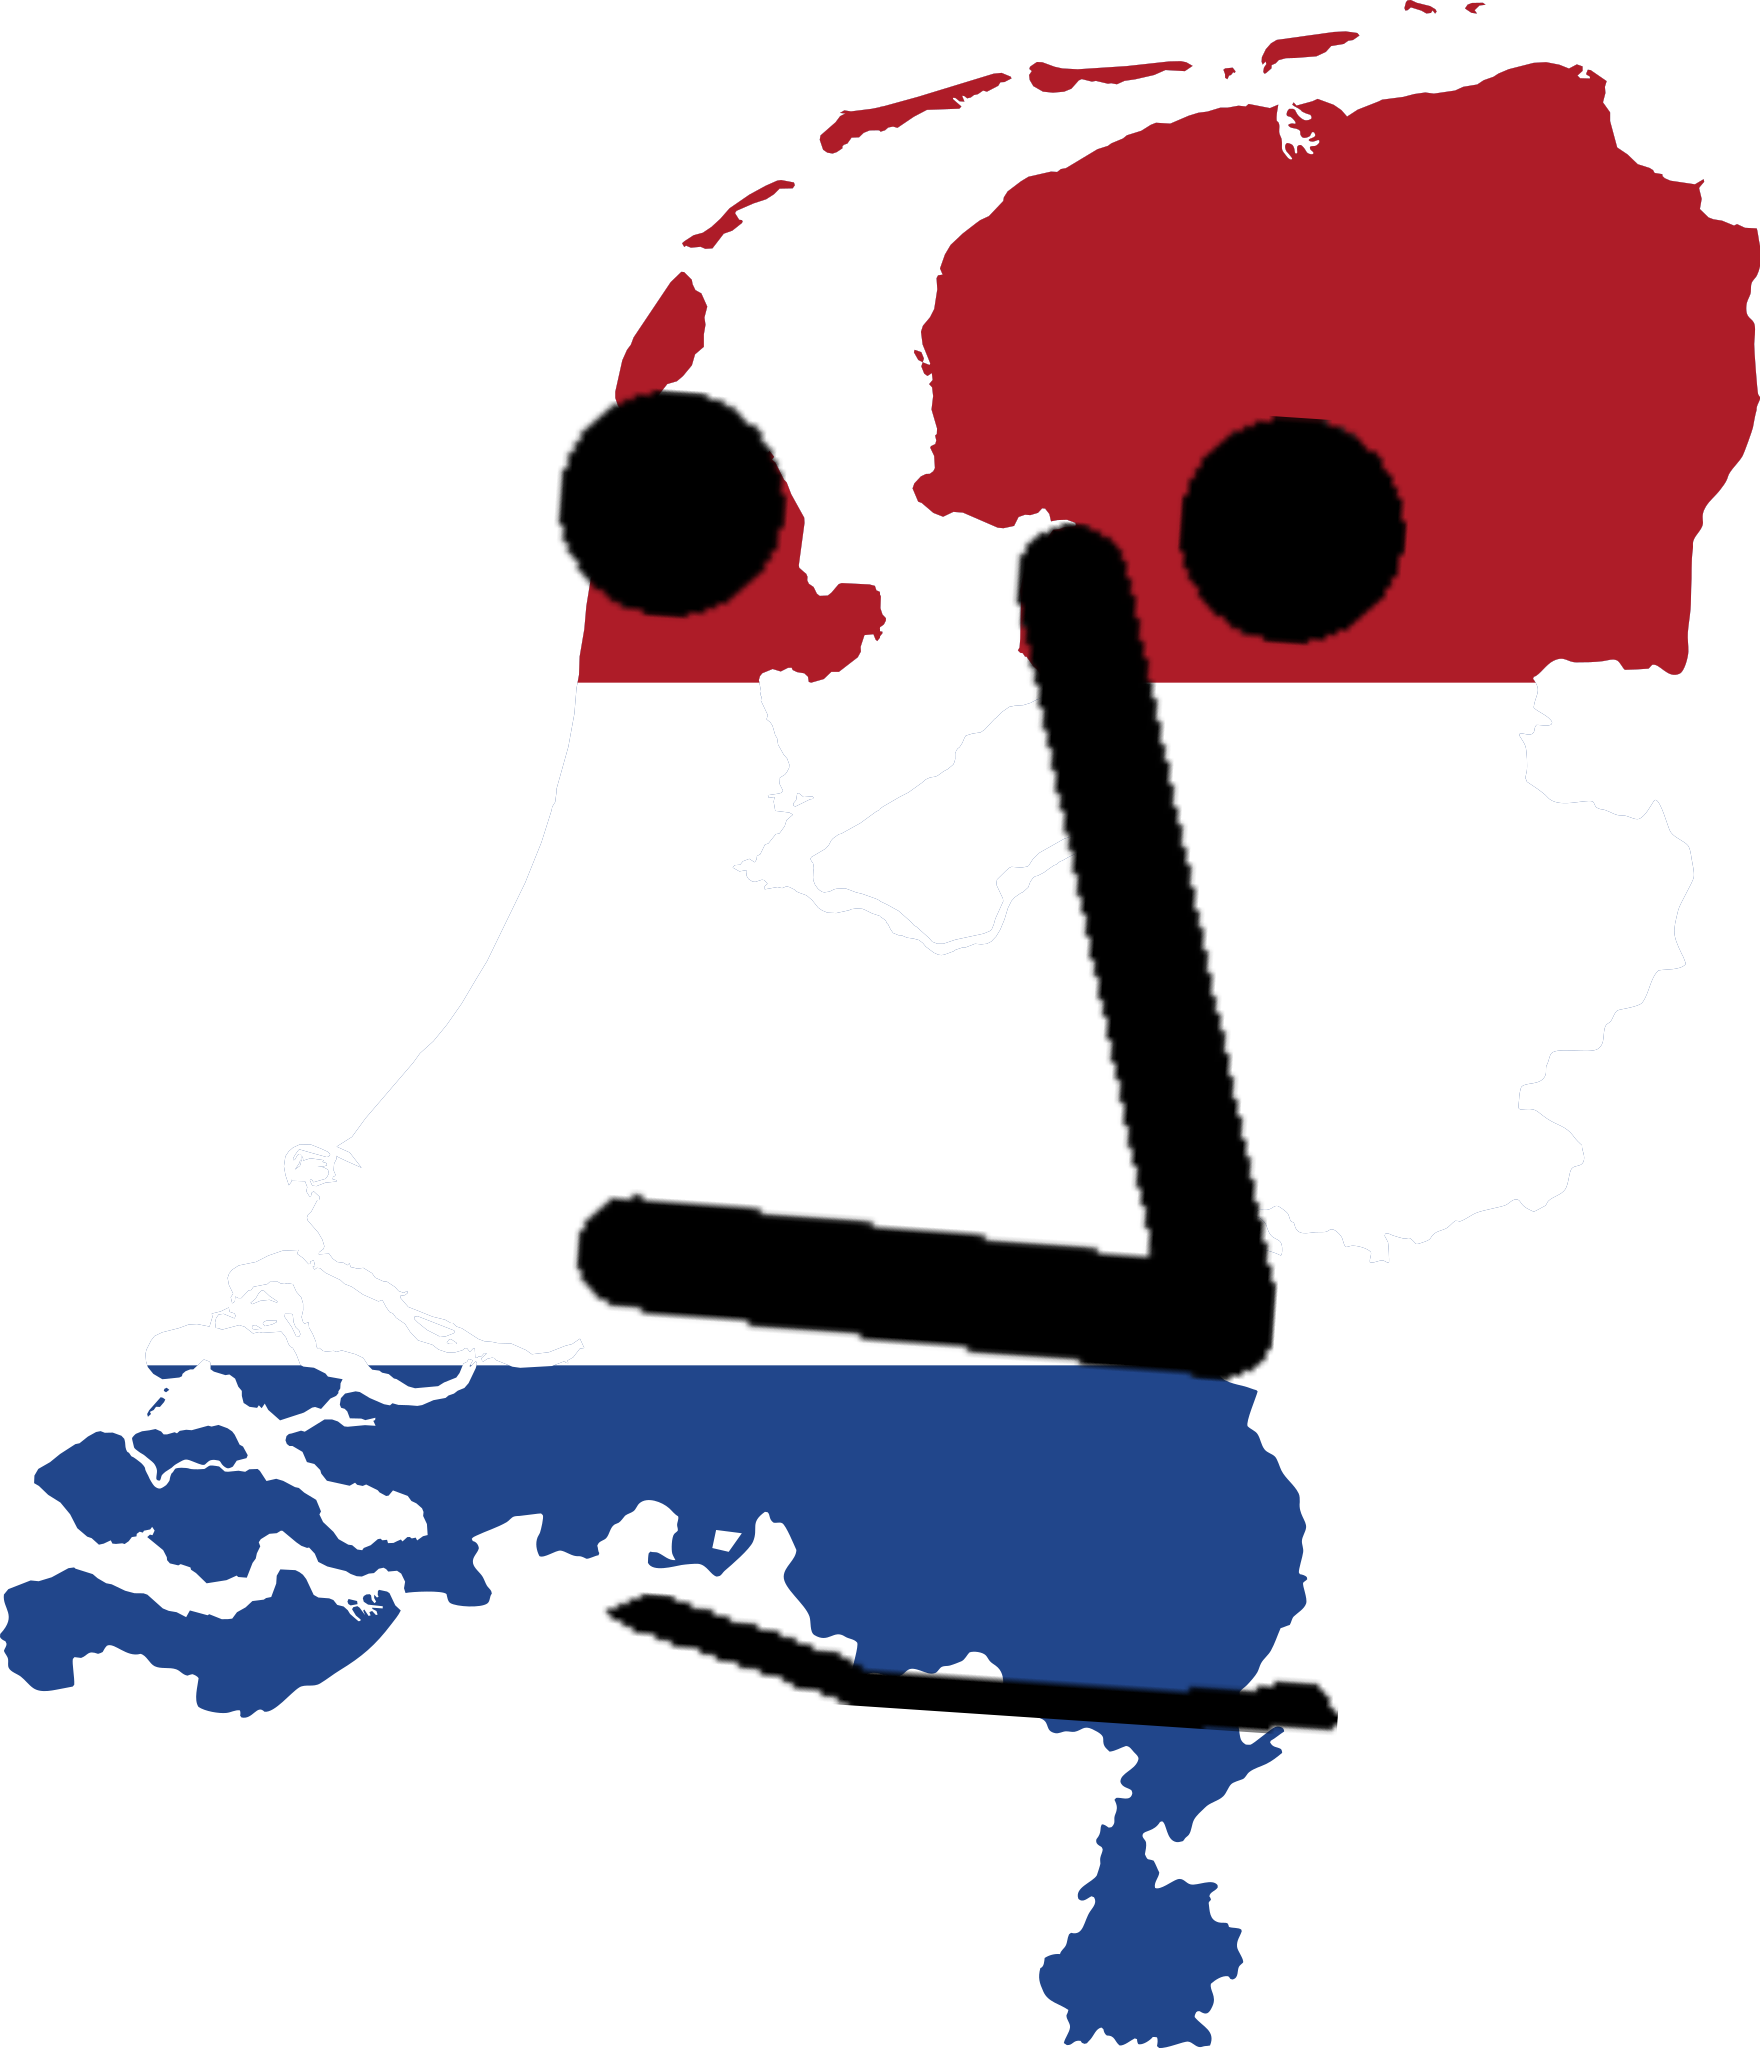
Label: 5_NPC